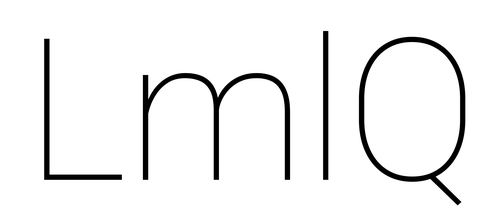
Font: Roboto_Thin